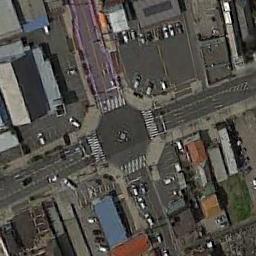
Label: intersection